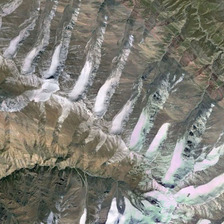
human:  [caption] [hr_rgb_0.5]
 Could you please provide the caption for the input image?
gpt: many snows are on the top of a mountains .

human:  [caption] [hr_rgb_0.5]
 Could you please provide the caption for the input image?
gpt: many snows are on the top of a mountains .

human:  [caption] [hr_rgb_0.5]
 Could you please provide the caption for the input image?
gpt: many snows are on the top of a mountains .

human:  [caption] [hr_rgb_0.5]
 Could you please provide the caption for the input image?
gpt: many snows are on the top of a mountains .

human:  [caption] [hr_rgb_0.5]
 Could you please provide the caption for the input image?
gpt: many snows are on the top of a mountains .